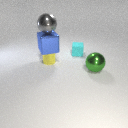
small yellow metal cylinder in front of small cyan rubber cube